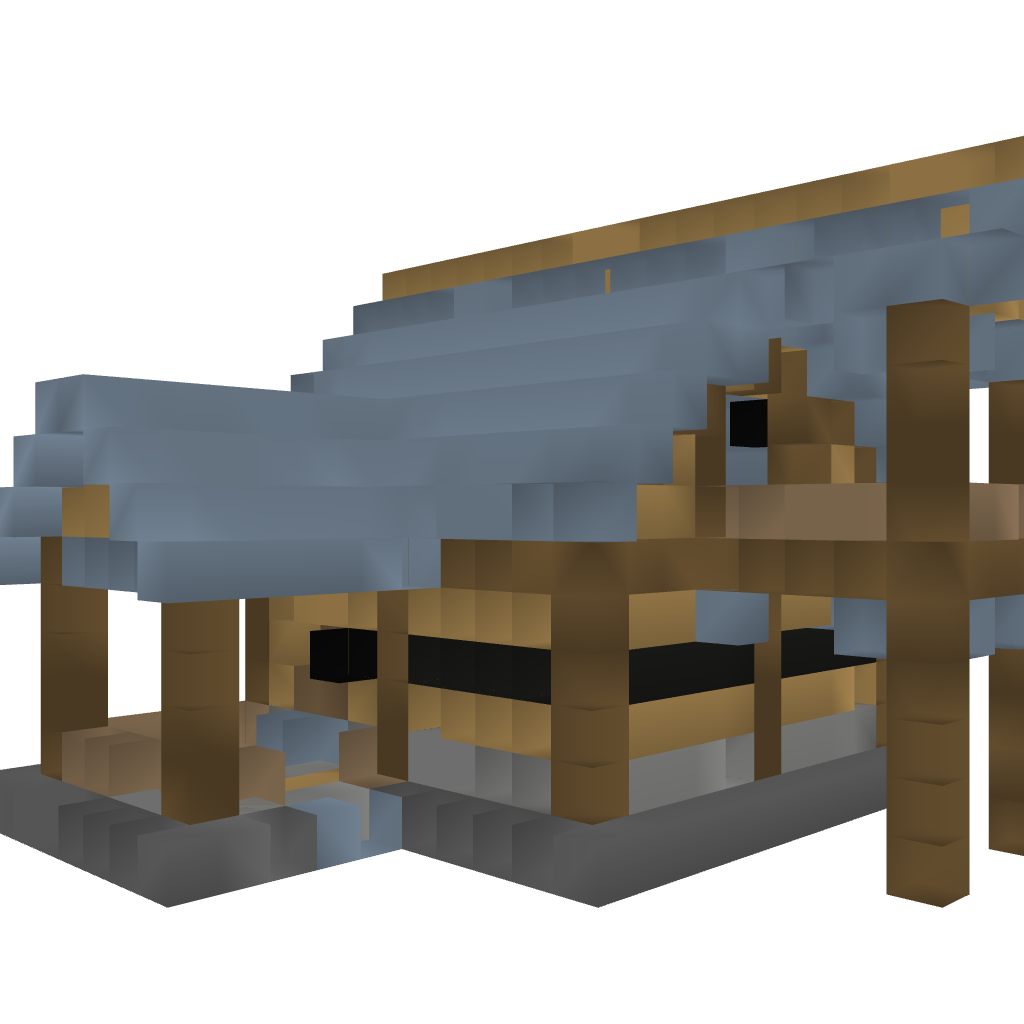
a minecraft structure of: Two story house